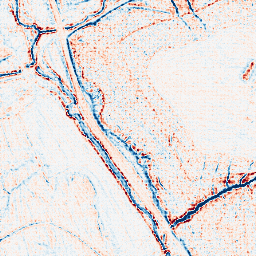
Category: edge_preserving
Decomposition family: anisotropic_diffusion
Decomposition parameters: iterations: 10
kappa: 50
gamma: 0.1
Upsampling method: sinc_hamming
Upsampling parameters: scale: 8
kernel_size: 8
Upsampling scale: 8